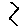
Label: zigzag